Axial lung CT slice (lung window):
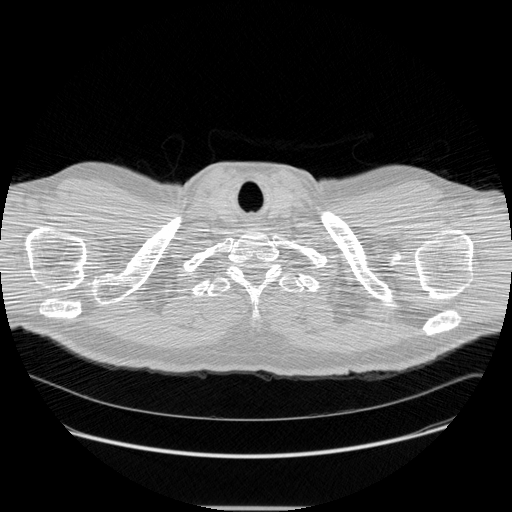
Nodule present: no